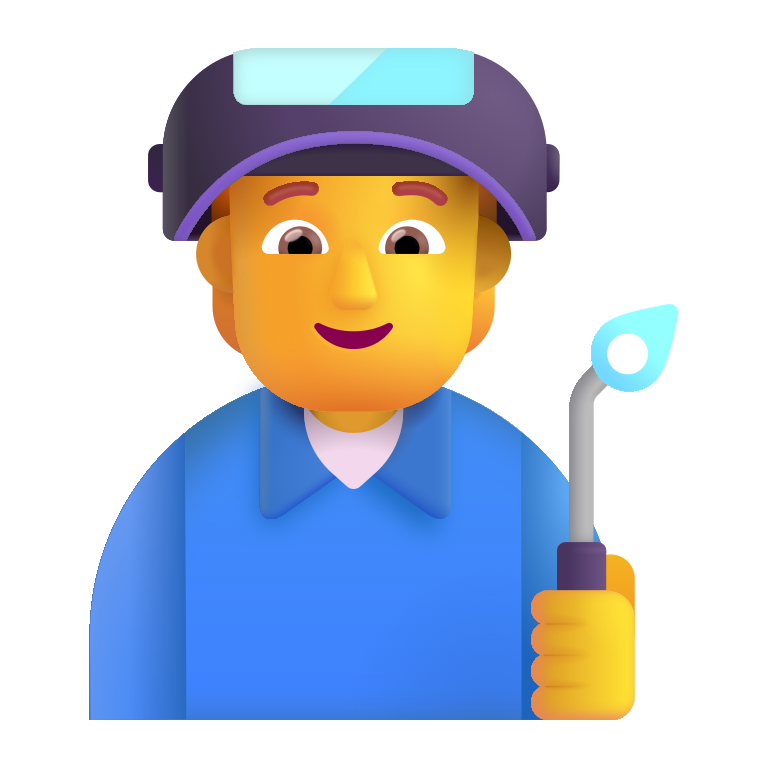
factory worker color default